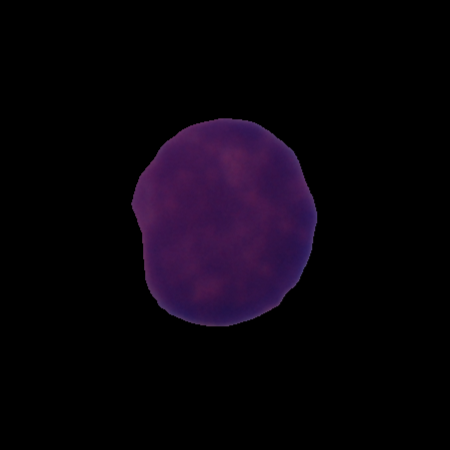
Label: cancer